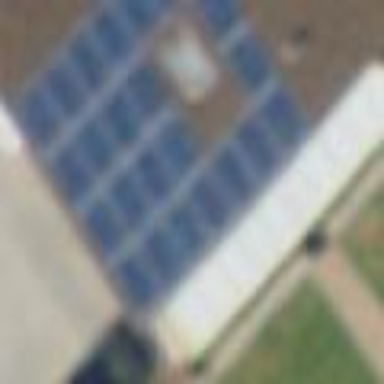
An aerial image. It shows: Solar power generator using photovoltaic panels.